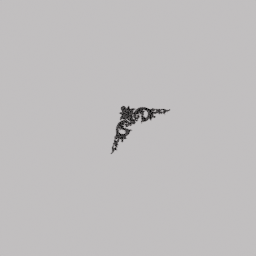
Label: decoration